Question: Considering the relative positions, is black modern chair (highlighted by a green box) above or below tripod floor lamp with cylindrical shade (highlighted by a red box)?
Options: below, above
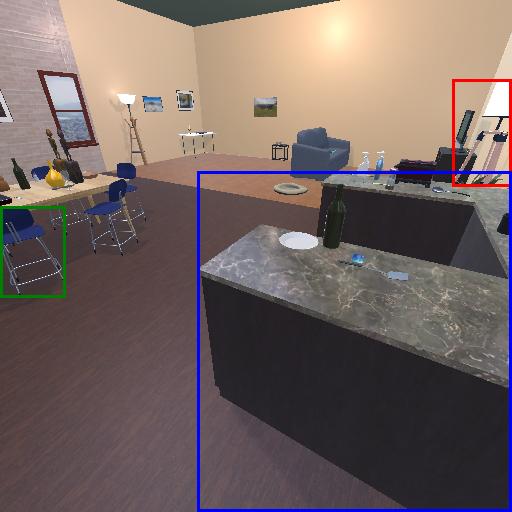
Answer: below